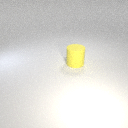
large yellow rubber cylinder